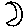
Label: moon